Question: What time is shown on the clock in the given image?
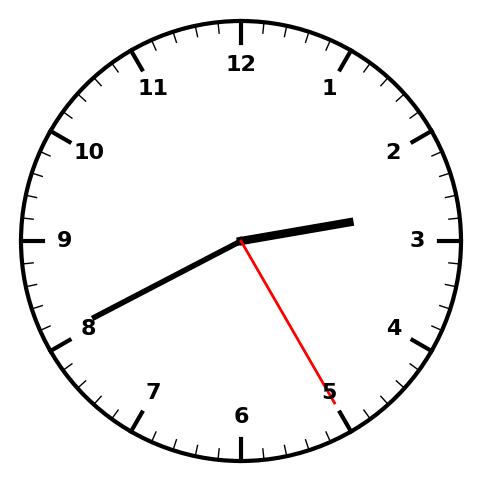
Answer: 02:40:25